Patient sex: M
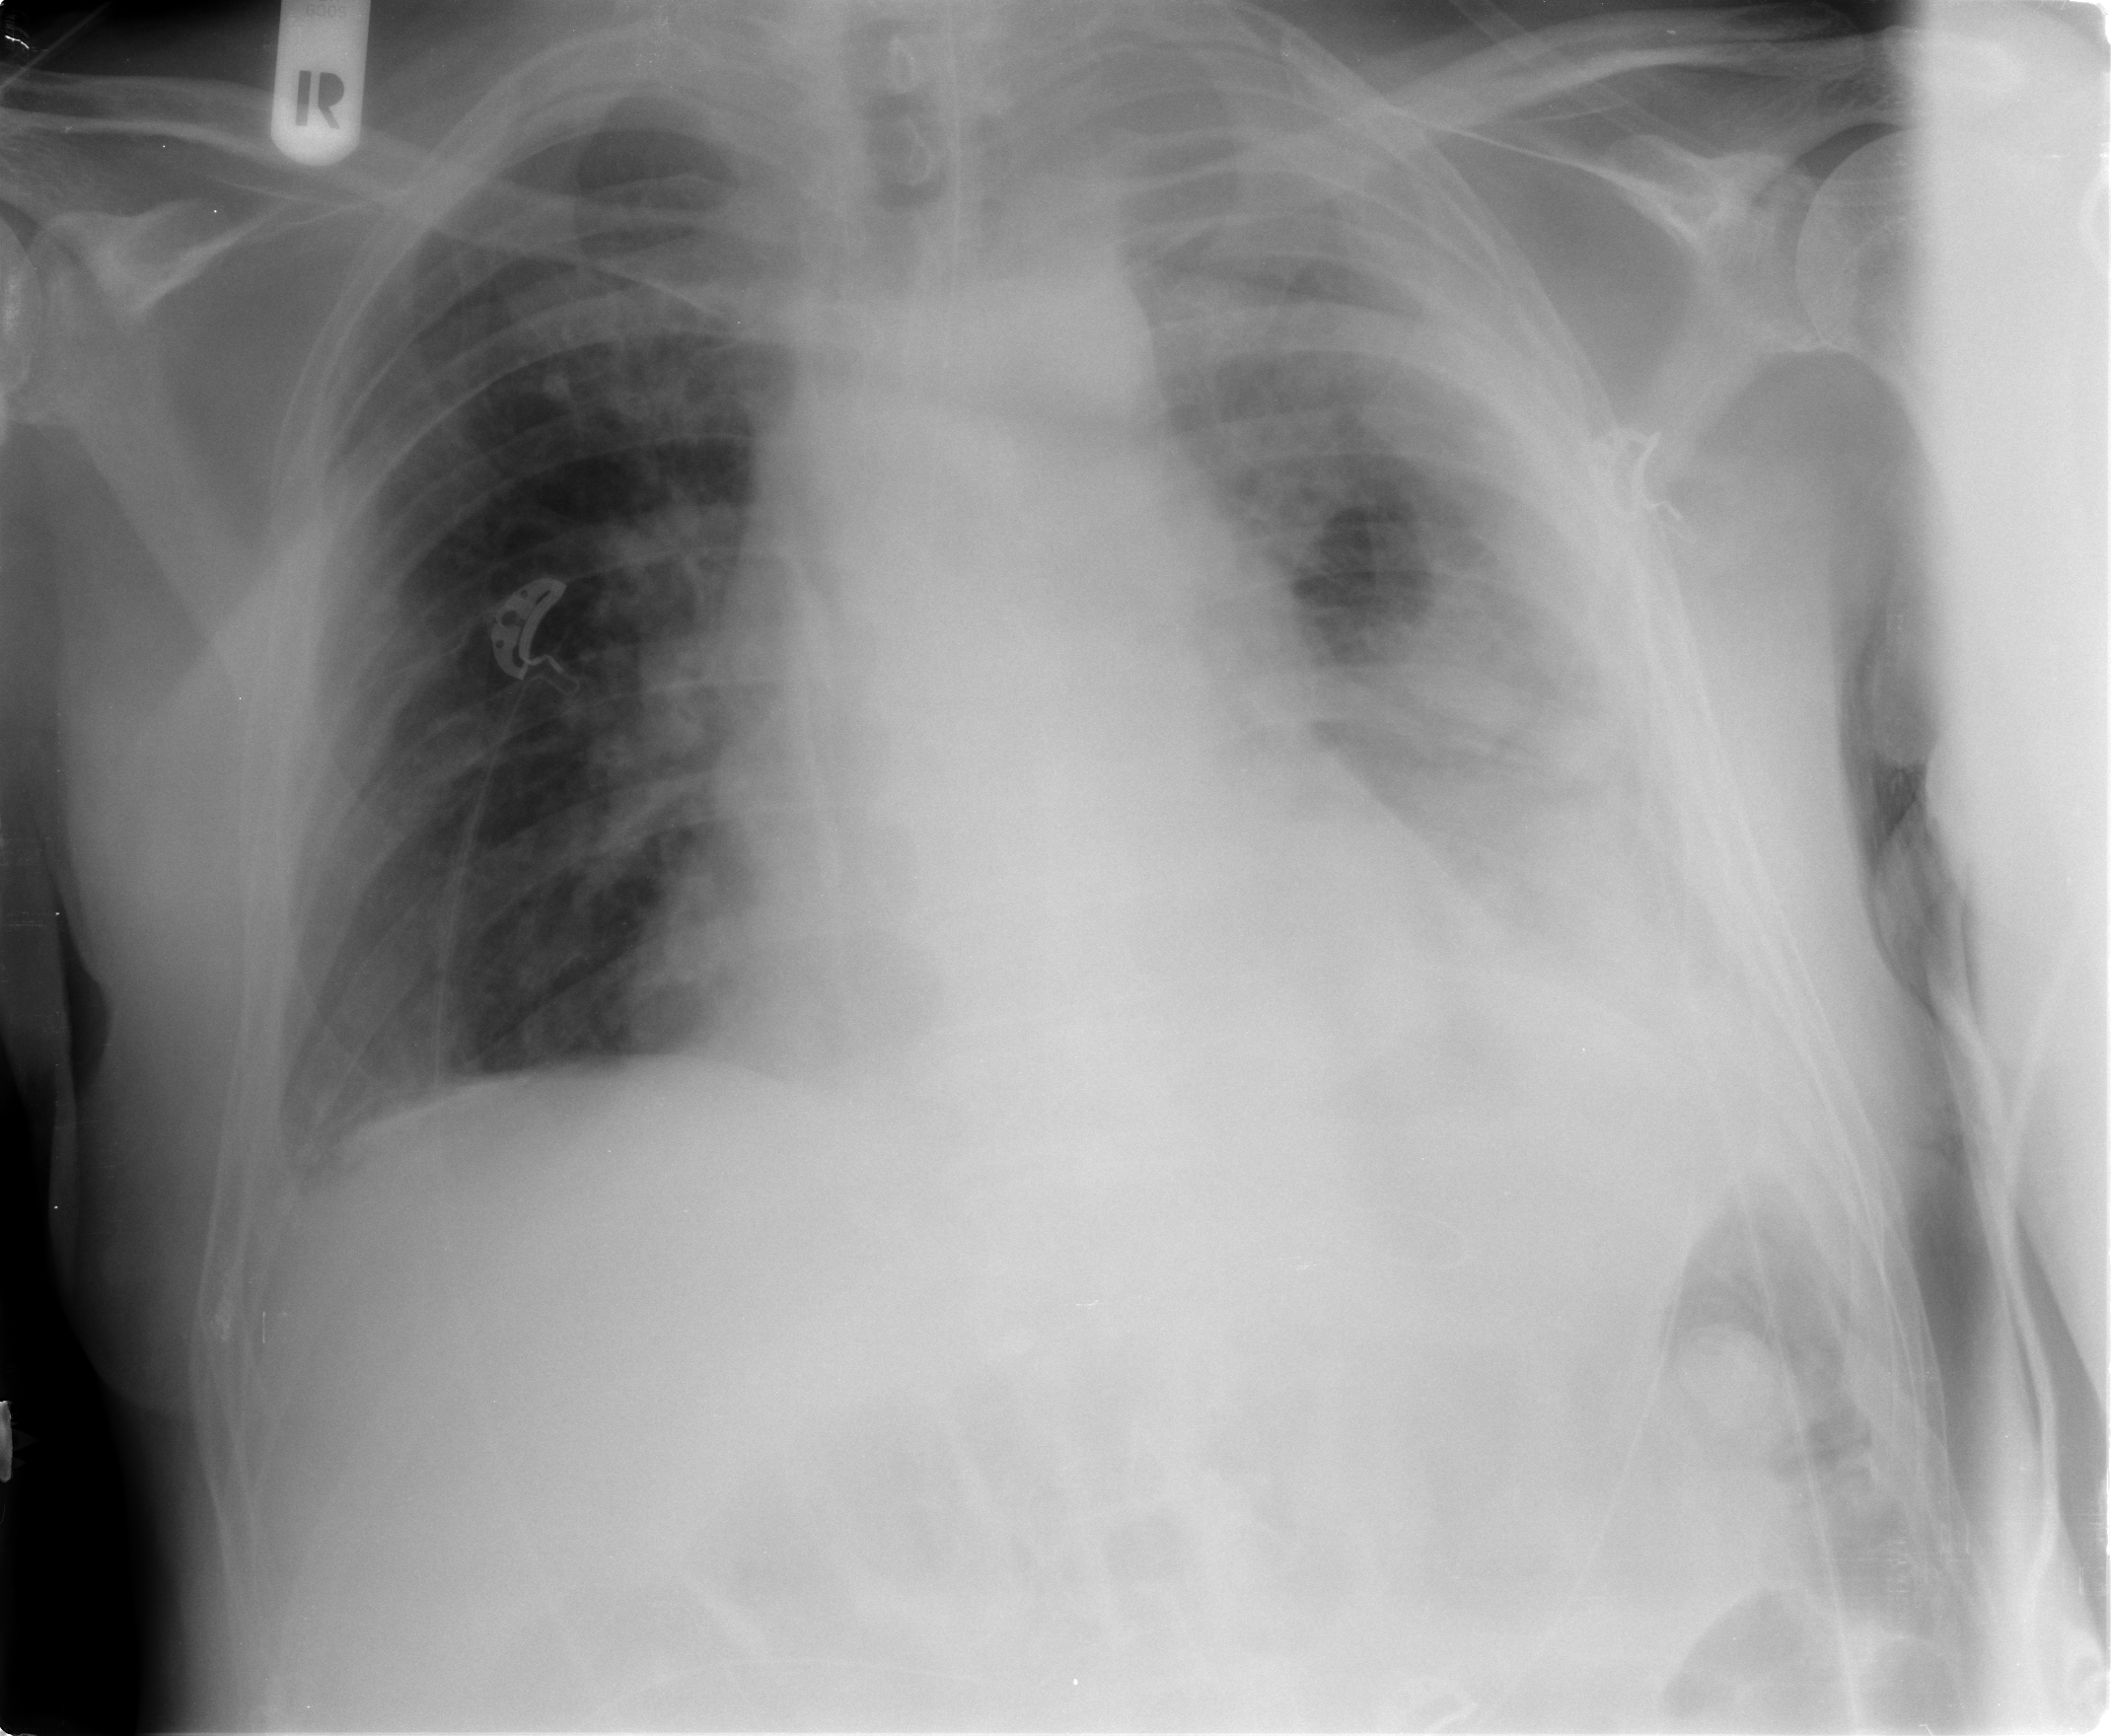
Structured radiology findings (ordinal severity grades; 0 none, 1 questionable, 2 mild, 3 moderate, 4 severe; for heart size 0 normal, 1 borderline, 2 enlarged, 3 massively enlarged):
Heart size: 2
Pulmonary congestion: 2
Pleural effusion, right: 2
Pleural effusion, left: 3
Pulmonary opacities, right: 0
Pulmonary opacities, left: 2
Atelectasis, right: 2
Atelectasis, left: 3